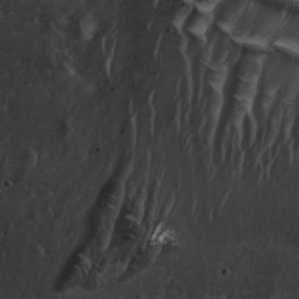
Label: non_frost